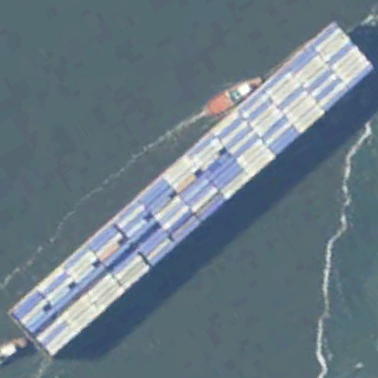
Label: Container_ship